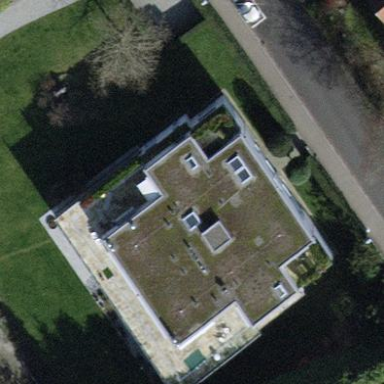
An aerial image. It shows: Balcony as part of building.